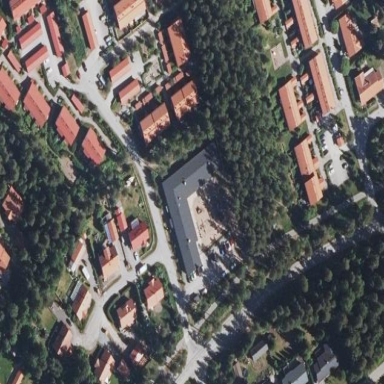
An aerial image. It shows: Kindergarten.